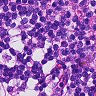
Metastatic tissue present: no